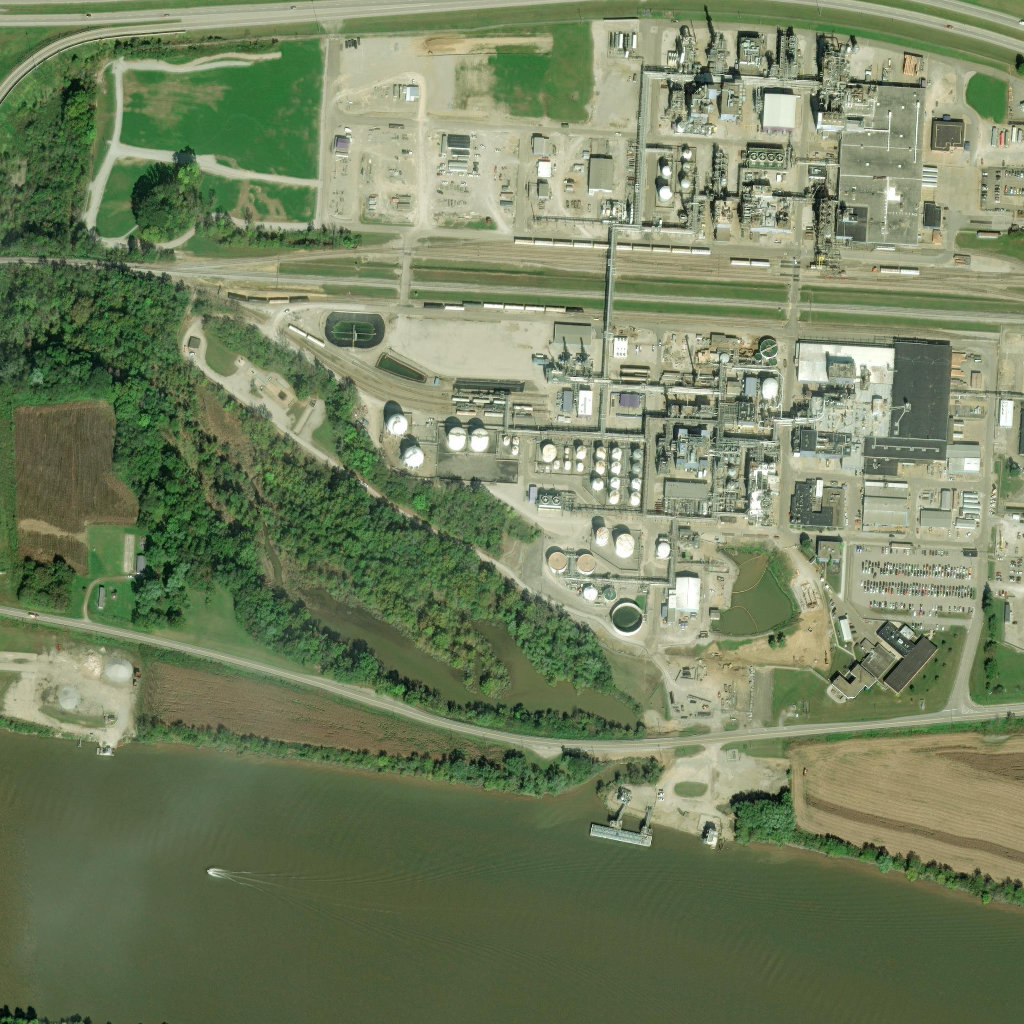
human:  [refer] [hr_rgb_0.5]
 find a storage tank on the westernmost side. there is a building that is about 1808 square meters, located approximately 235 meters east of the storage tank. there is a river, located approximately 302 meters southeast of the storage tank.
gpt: <box>[[37, 40, 40, 42, 0]]</box>

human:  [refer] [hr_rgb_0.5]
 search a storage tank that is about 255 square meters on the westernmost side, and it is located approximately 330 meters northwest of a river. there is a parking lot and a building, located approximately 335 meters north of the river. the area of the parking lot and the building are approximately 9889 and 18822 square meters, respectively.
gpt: <box>[[37, 40, 40, 42, 0]]</box>

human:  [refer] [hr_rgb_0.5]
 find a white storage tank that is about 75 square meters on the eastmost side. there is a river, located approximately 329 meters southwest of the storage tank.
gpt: <box>[[74, 36, 76, 38, 0]]</box>

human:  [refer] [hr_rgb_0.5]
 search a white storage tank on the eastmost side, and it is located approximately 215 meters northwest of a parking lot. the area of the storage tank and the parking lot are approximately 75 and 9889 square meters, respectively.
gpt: <box>[[74, 36, 75, 38, 0]]</box>